Interaction volume radius: 5 \u00c5
Interaction volume height: 30 \u00c5
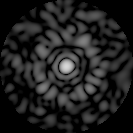
Disorder parameter: 0.7392